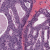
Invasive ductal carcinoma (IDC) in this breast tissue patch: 0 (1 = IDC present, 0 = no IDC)